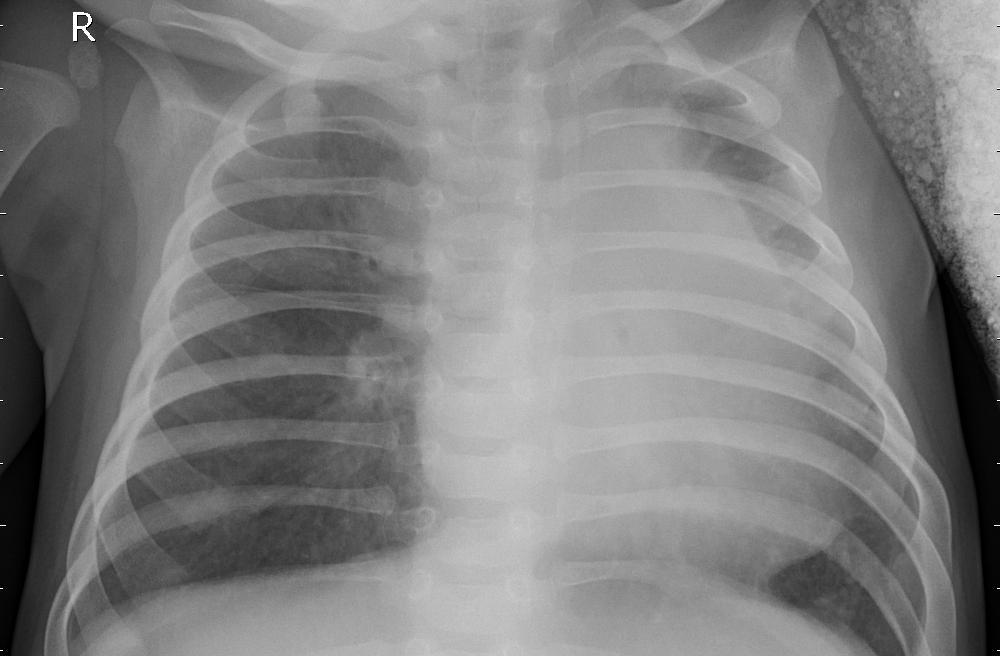
Diagnosis: PNEUMONIA